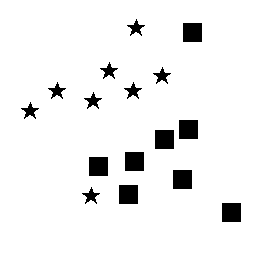
Squares: 8
Triangles: 0
Stars: 8
Total shapes: 16